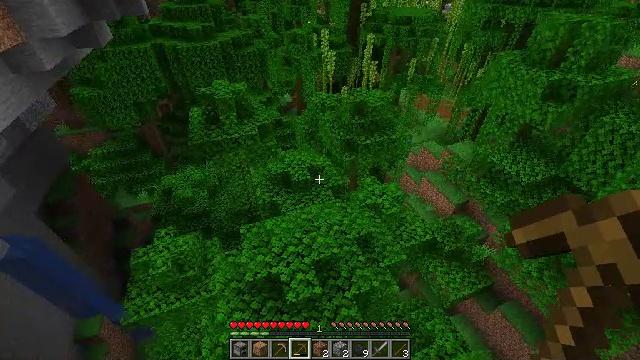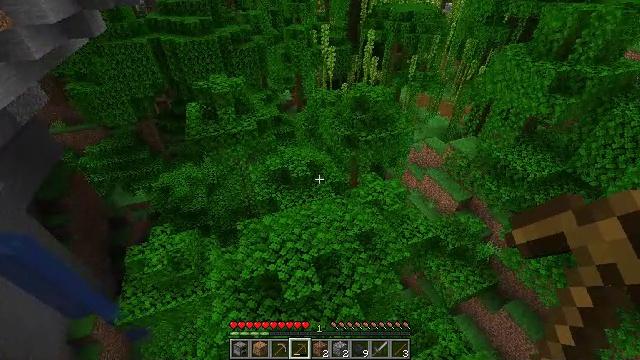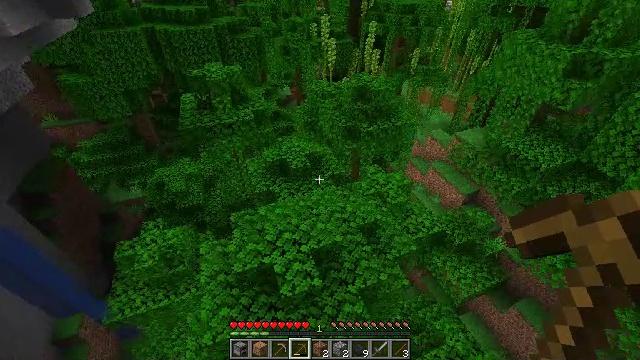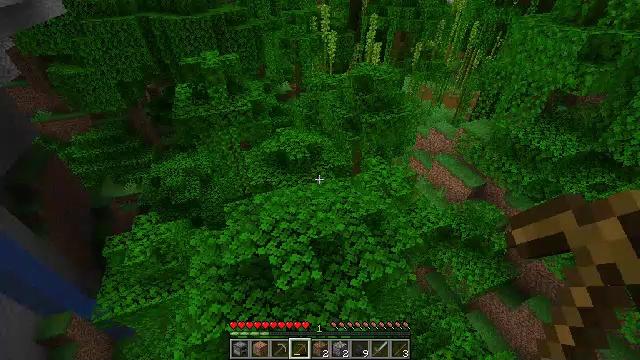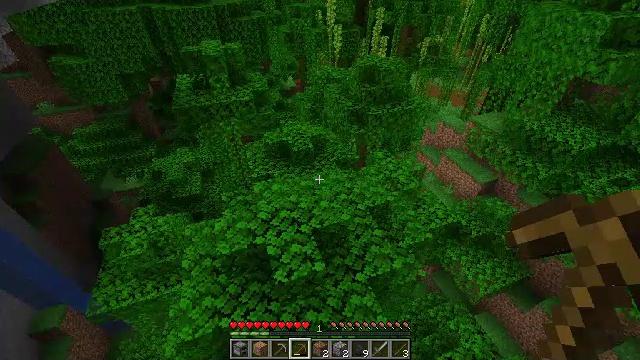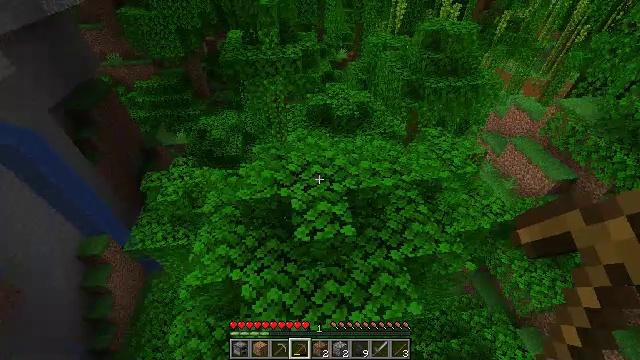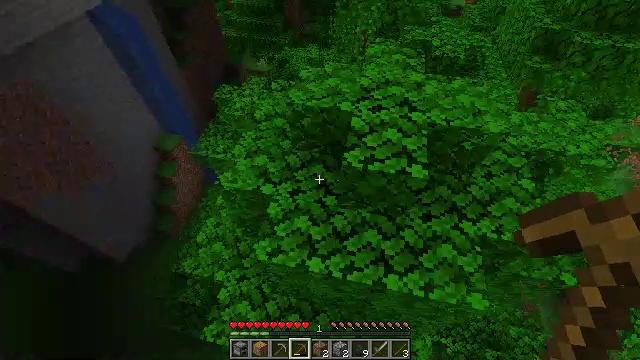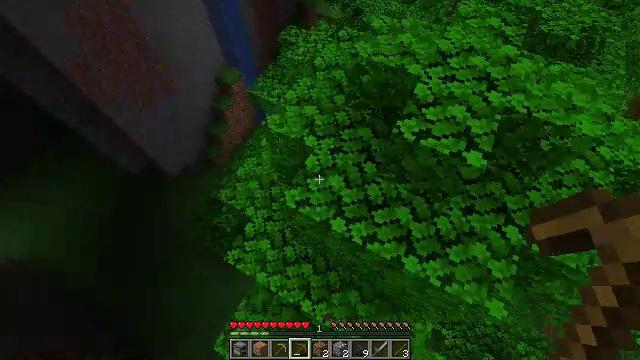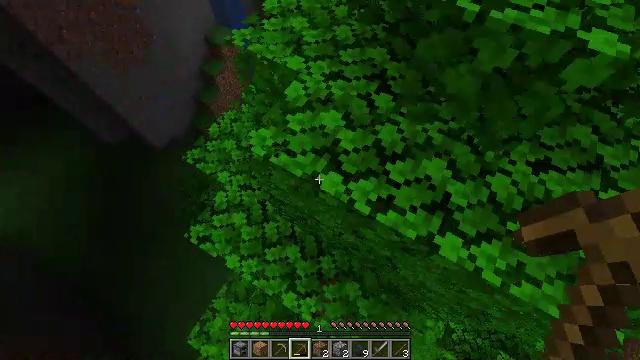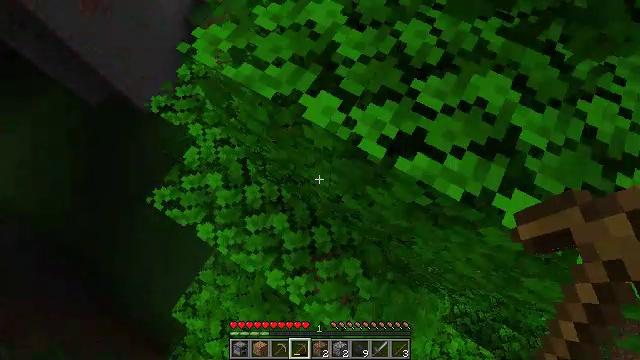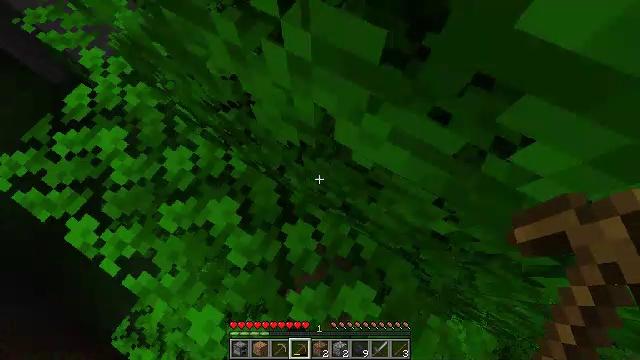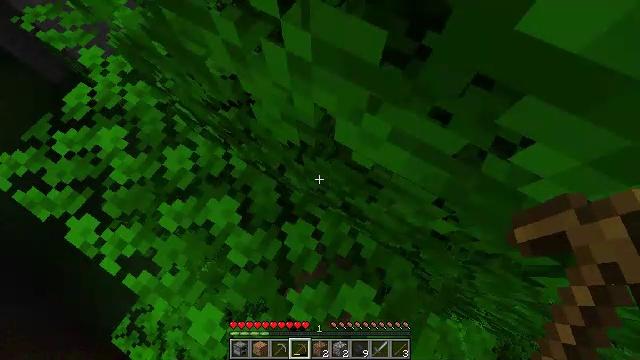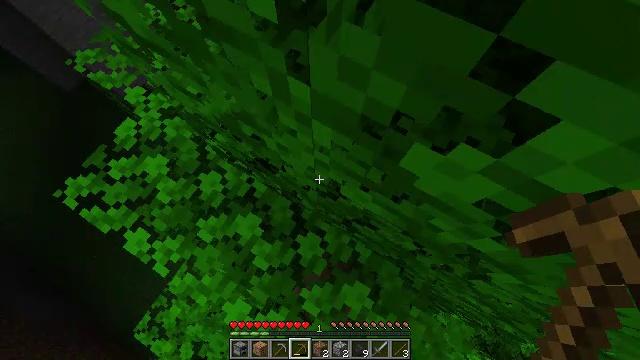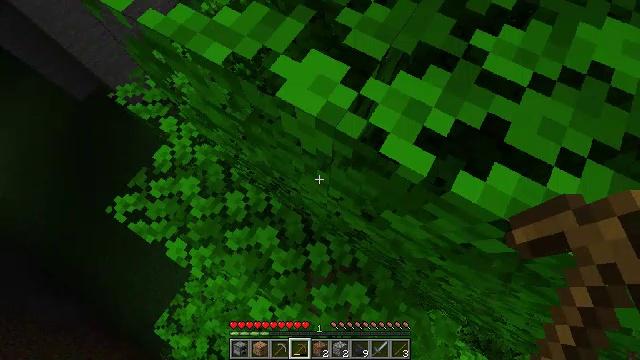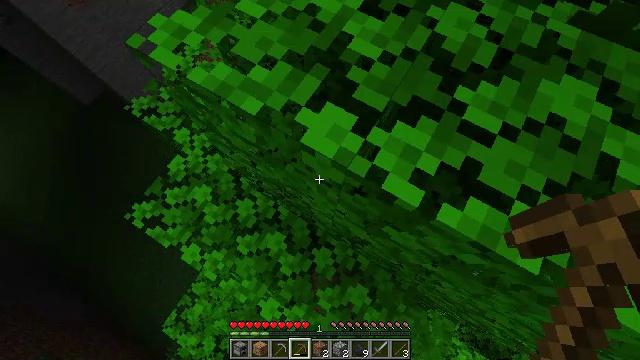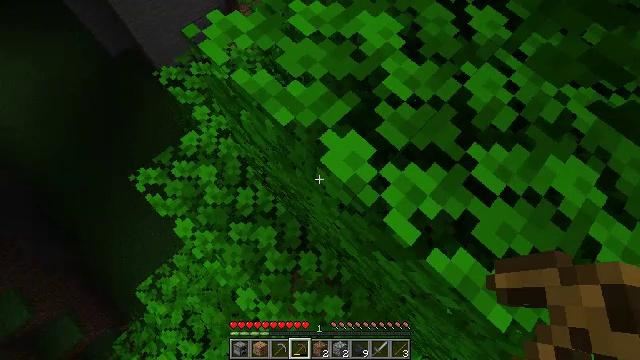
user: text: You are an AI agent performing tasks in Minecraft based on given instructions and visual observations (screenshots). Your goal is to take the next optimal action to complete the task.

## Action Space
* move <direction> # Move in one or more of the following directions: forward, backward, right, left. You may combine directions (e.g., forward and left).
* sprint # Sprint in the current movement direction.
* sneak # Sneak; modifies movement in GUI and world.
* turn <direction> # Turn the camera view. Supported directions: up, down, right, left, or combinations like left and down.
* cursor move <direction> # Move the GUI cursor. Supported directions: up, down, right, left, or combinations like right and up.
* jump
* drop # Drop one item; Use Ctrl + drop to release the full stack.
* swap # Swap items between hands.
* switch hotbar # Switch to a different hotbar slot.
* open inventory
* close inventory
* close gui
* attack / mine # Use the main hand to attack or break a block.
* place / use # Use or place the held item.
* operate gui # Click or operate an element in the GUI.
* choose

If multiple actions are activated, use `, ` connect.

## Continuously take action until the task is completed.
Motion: motion action
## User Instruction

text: Mine a melon block.
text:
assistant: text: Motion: move forward, jump
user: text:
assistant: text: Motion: move forward, jump
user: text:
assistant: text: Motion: move forward, jump
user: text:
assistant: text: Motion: move forward, turn left, jump
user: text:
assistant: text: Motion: move forward, turn left and down, jump
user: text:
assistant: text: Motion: move forward, turn left and down, jump
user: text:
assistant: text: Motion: move forward, turn left and down, jump
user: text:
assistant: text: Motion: move forward, turn left and down, jump
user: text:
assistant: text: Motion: move forward, turn down, jump
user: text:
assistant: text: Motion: move forward, jump
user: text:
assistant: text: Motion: move forward, jump
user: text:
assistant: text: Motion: move forward, jump
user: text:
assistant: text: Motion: move forward, jump
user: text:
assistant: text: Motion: move forward, jump
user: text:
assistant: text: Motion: move forward, jump
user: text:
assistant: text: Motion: move forward, jump
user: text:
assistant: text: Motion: move forward, turn up, jump
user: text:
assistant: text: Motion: move forward, turn up, jump
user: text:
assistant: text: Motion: move forward, turn up, jump
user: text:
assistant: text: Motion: move forward, turn up, jump
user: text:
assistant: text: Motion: move forward, jump
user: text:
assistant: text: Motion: move forward, jump
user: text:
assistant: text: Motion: move forward, turn up, jump
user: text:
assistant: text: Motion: move forward, turn right and up, jump
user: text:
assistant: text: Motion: move forward, jump
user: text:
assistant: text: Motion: move forward and move left, jump
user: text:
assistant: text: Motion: move forward and move left, turn right and up, jump
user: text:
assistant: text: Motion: move forward and move left, turn right and up, jump
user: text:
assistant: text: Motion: move forward and move left, turn right, jump
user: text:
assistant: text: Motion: move forward and move left, jump